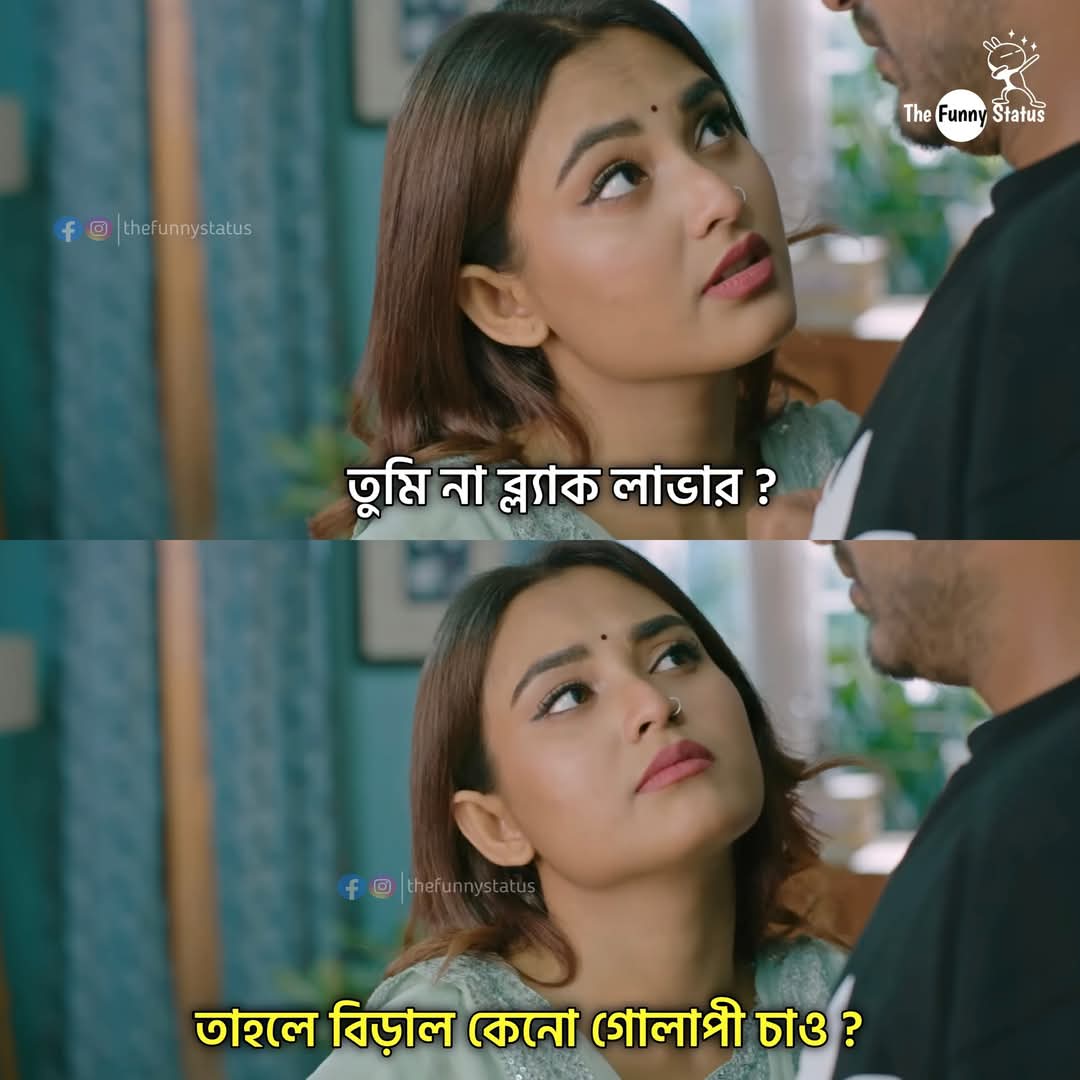
Text: তুমি না ব্ল্যাক লাভার?
তাহলে বিড়াল কেনো গোলাপী চাও?
Label: Non Hate